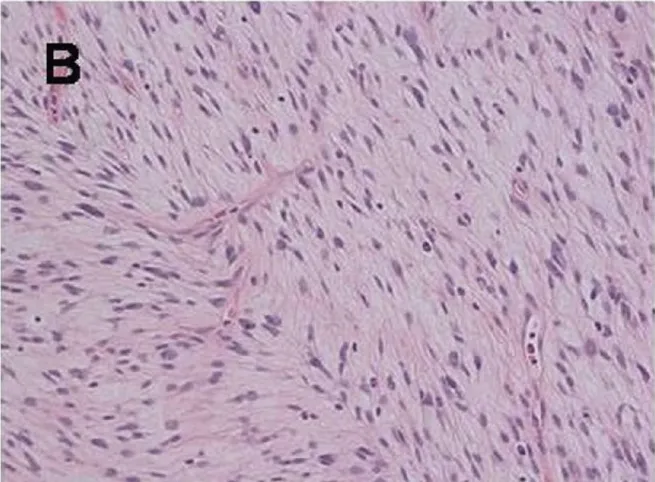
The tumor cells had oval or fusiform nuclei with fine chromatin and indistinct cytoplasm (x200).
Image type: pathology (h&e)